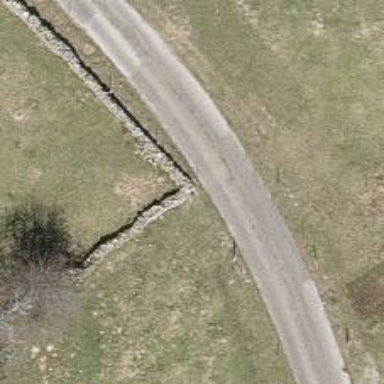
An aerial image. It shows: Dry stone wall barrier.